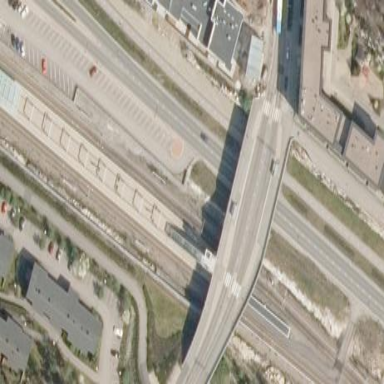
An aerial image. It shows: Parking lot with asphalt surface designed for park and ride for trains.